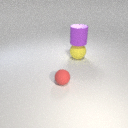
small red rubber sphere in front of large yellow rubber sphere